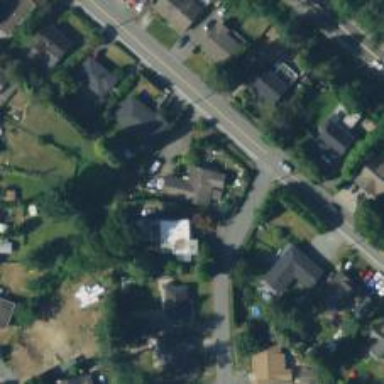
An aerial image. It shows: Detached building.